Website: crate-barrel
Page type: account-selection
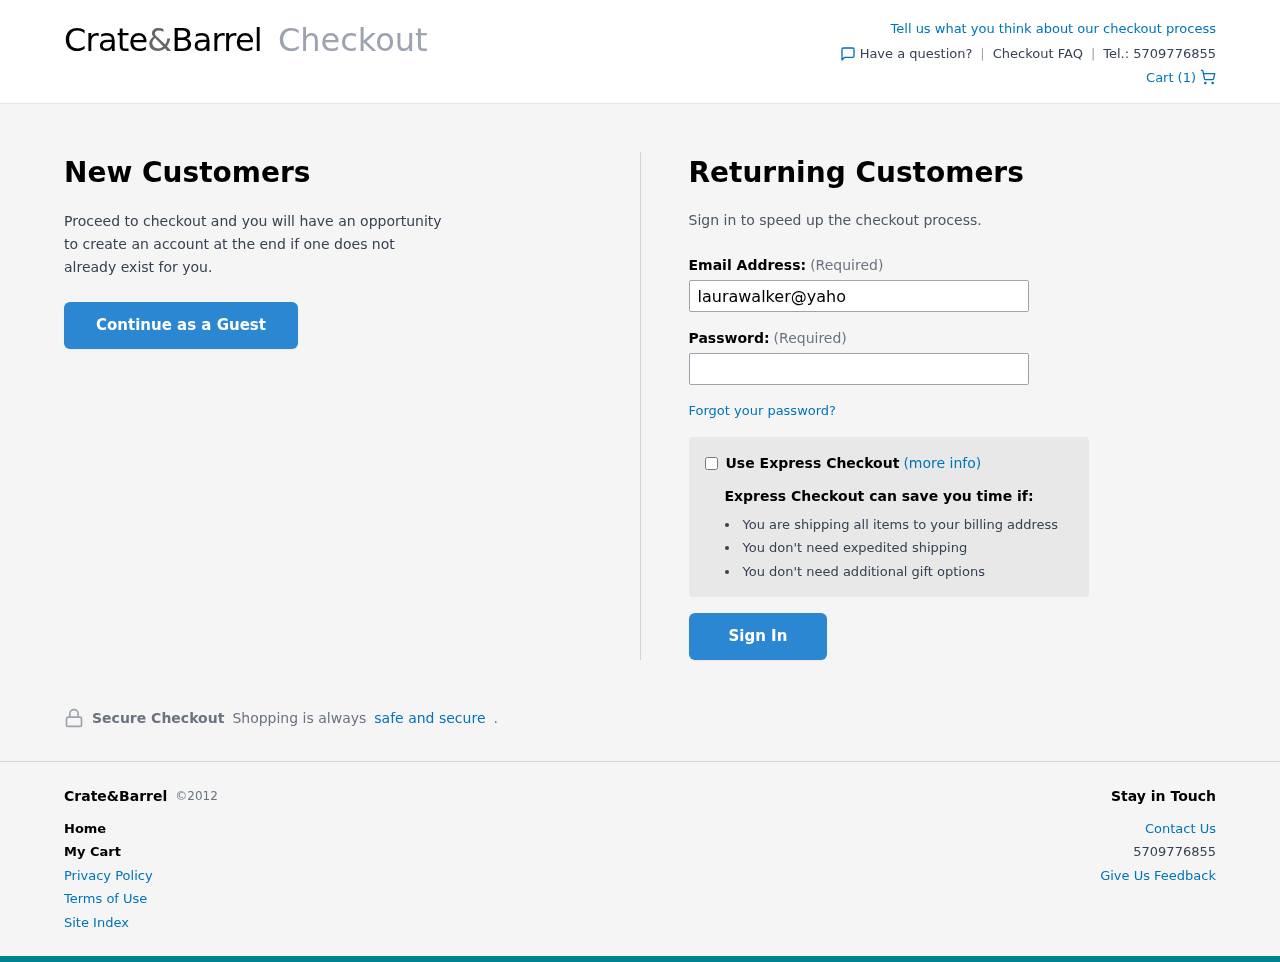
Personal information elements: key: PII_EMAIL
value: laurawalker@yahoo.com
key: PII_PHONE
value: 5709776855
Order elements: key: ORDER_NUM_ITEMS
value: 1